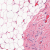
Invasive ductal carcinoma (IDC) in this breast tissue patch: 0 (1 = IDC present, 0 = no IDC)